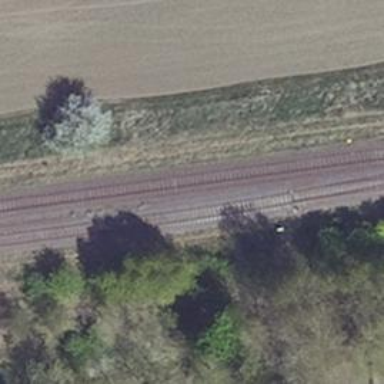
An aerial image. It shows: Railway switch.